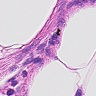
Metastatic tissue present: no